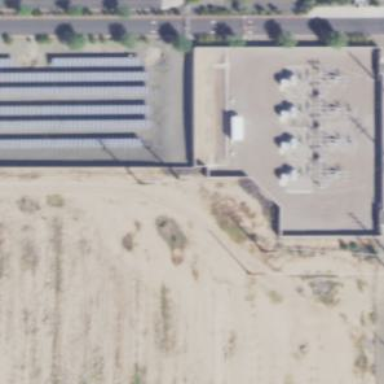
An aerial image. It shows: Outdoor power substation located behind wall. The substation operates at the distribution level.